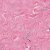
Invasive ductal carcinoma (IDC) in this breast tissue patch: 0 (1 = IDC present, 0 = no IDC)